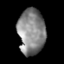
Tissue: lung
Cell type: Epithelial cells
Senescence score: 0.2192
Nuclear area (px): 1206
Mean DAPI intensity: 134.792